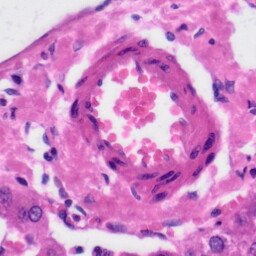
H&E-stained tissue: Liver